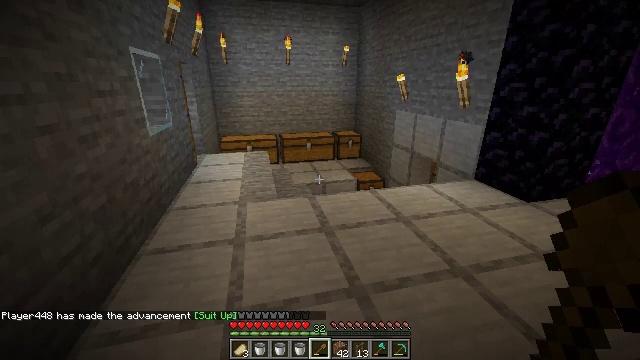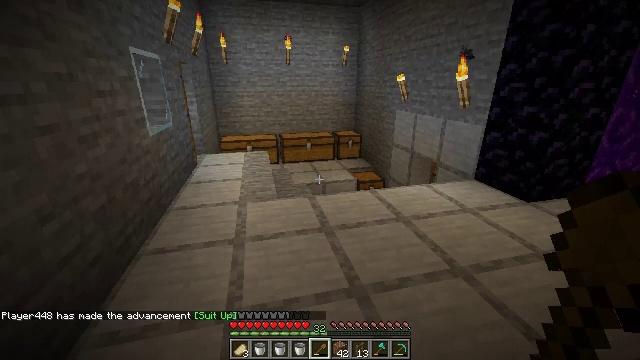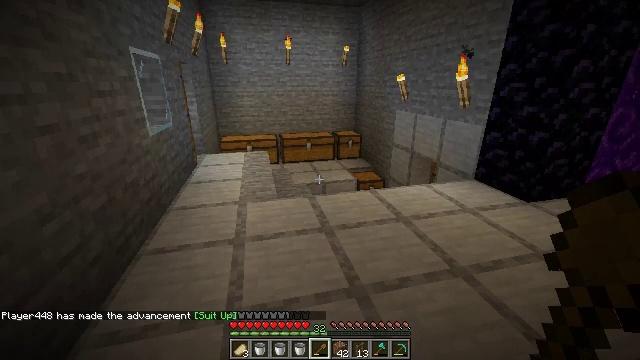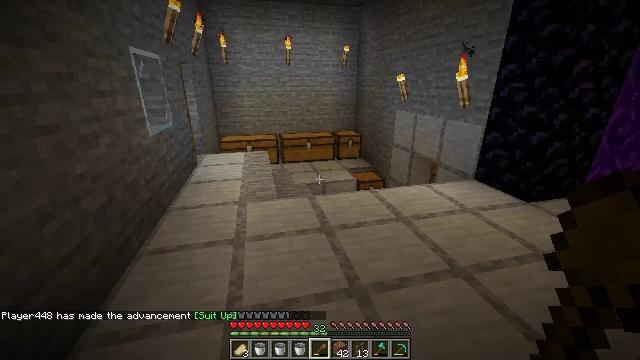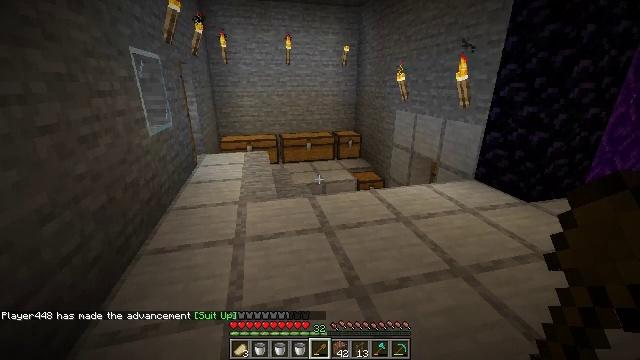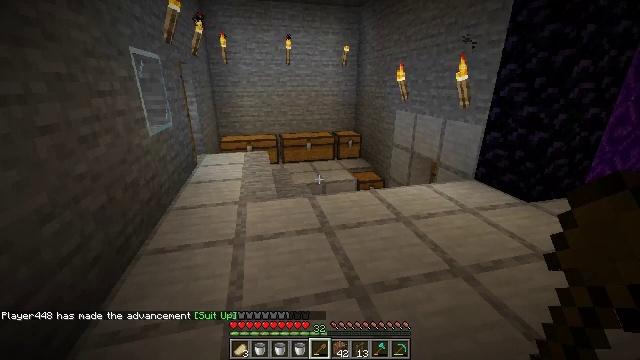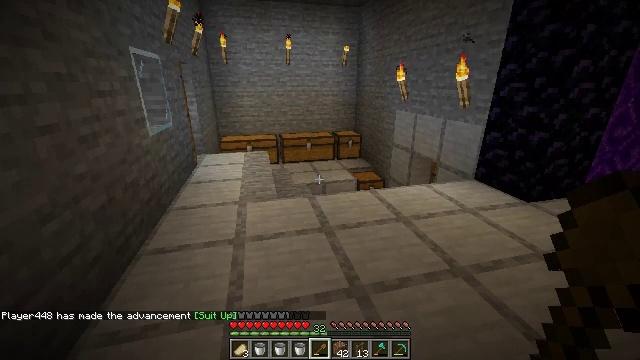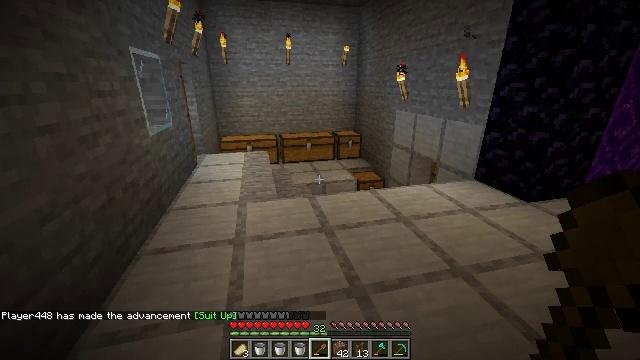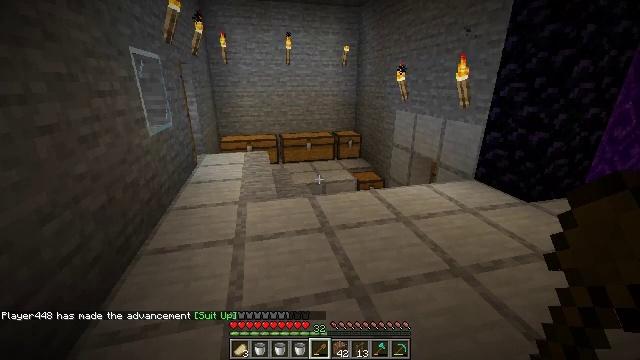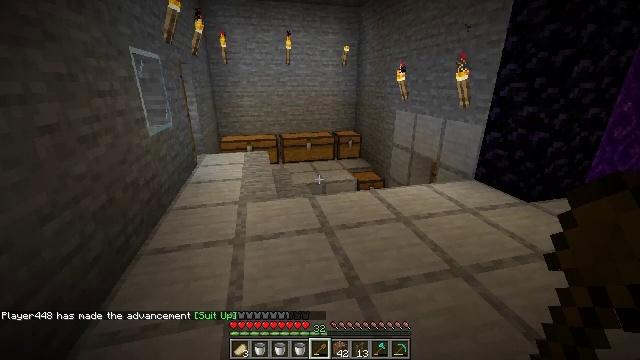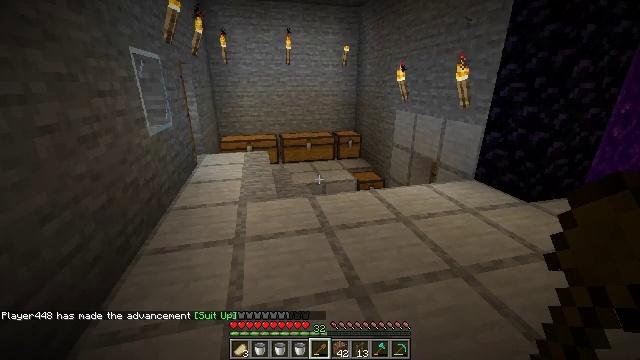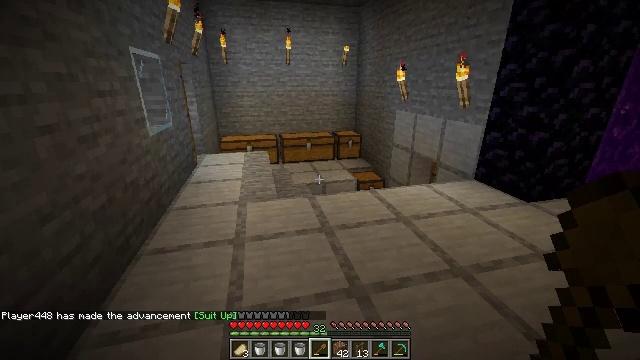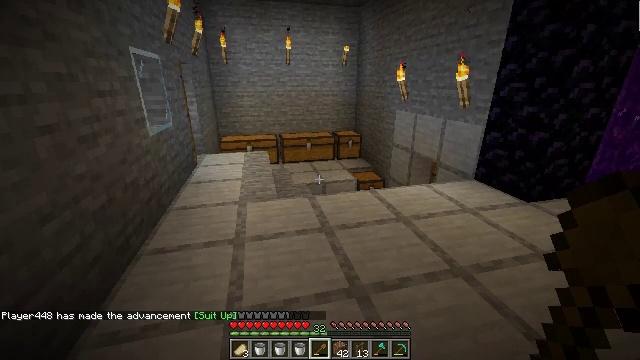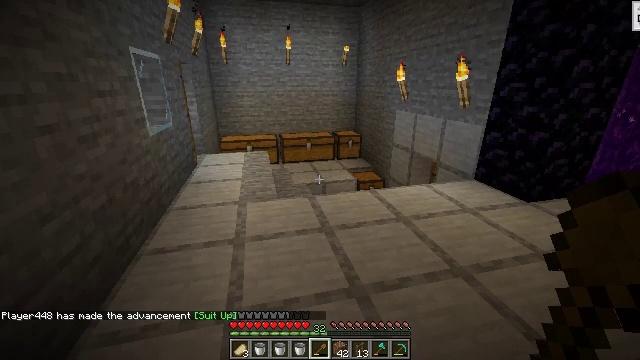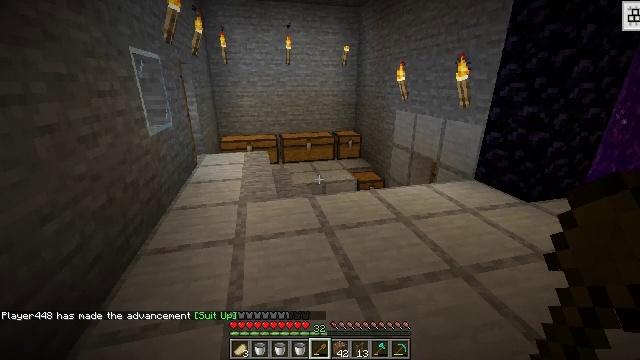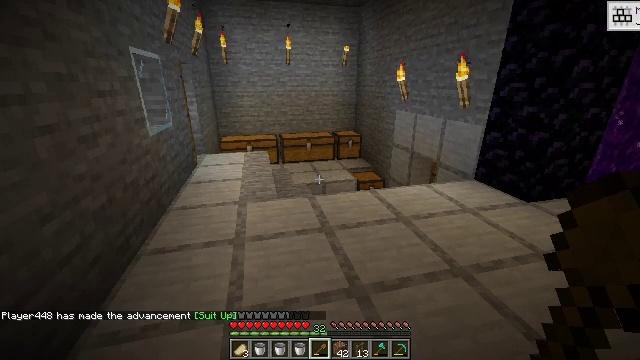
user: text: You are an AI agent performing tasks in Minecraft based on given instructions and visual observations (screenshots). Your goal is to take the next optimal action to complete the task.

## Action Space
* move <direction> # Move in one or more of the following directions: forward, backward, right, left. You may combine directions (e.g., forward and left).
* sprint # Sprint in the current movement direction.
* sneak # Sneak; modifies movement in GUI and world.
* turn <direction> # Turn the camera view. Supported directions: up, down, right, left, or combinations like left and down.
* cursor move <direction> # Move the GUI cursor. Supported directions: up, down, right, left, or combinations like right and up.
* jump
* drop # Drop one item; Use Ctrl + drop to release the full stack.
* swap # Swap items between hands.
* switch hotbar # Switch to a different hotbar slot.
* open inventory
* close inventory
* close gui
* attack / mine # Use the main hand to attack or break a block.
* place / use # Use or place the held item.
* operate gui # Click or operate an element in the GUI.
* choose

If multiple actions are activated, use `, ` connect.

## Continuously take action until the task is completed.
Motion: motion action
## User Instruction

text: Dig up potatoes from the soil.
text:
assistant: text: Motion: no_op
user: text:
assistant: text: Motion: no_op
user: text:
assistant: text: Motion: no_op
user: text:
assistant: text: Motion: no_op
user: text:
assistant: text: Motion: no_op
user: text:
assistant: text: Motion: no_op
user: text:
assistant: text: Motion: no_op
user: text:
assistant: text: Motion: no_op
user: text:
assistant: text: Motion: no_op
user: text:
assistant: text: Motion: no_op
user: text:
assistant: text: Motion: no_op
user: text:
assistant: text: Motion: no_op
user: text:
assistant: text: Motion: no_op
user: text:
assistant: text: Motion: no_op
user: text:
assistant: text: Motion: no_op
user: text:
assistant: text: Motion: no_op
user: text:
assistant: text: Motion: no_op
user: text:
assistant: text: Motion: no_op
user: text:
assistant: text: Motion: no_op
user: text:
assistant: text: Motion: no_op
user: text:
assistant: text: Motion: no_op
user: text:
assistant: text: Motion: no_op
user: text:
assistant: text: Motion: no_op
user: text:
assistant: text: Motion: no_op
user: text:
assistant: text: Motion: no_op
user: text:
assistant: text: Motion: no_op
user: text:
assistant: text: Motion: no_op
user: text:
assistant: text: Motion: no_op
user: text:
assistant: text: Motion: no_op
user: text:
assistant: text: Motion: no_op